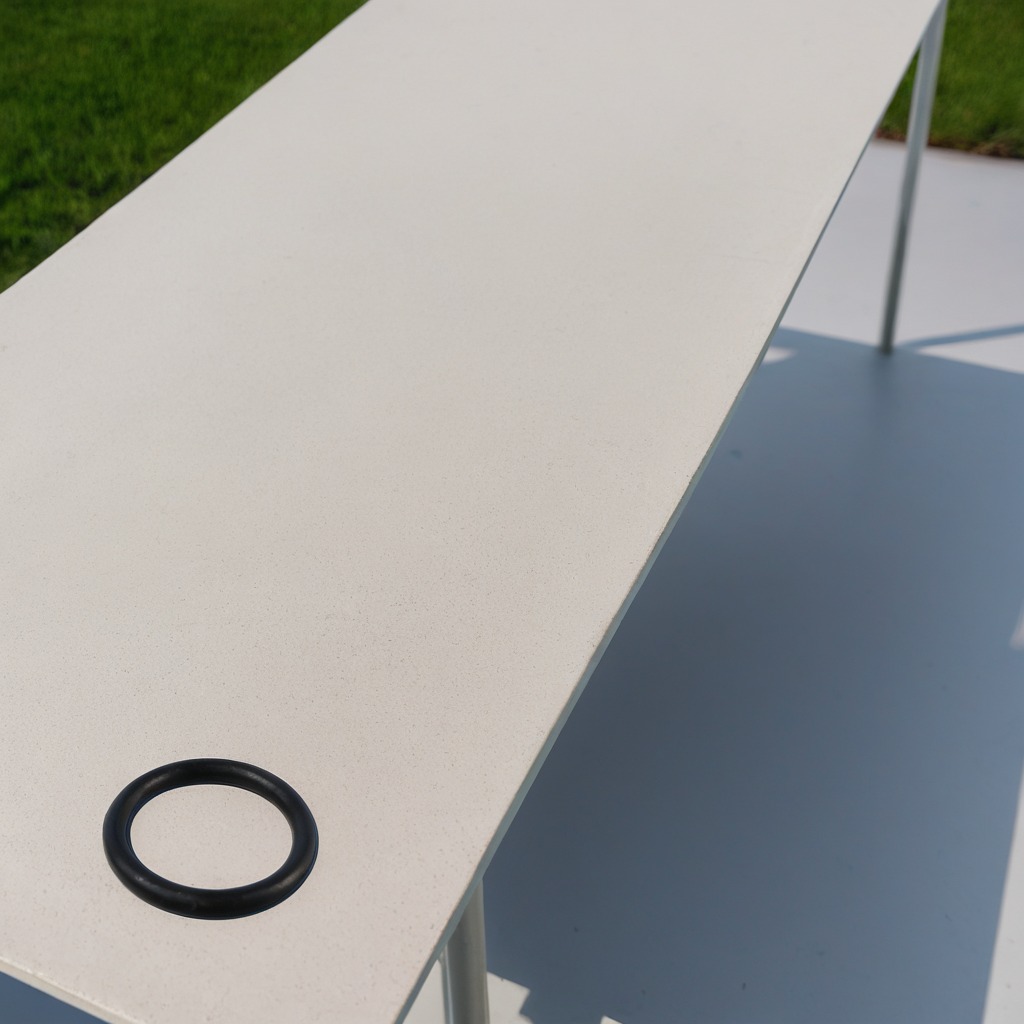
A rubber O-ring is lying on the table.